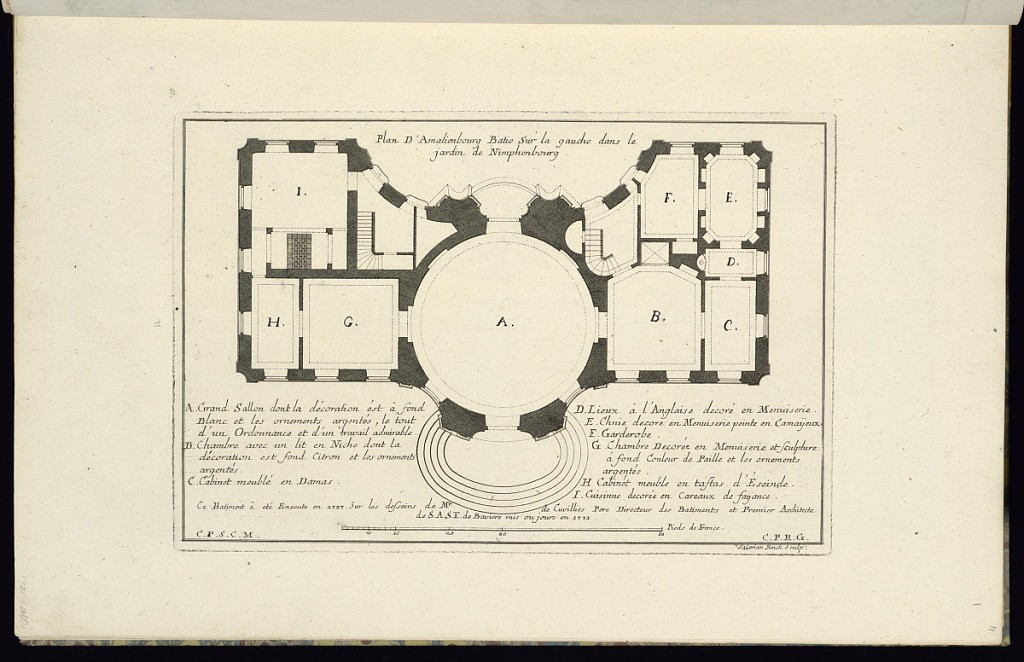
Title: Plan D’Amalienbourg Batie sur la gauche dans le jardin de Nimphenbourg
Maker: François de Cuvilliés the Elder, Belgian, 1695 - 1768
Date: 1771
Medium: Engraving and etching on paper
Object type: Print
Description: An architectural plan for Amalienburg, a building in the gardens of the Nymphenburg Palace, Munich. The rooms are lettered with the descriptions below. The plate is titled, signed, and dated.